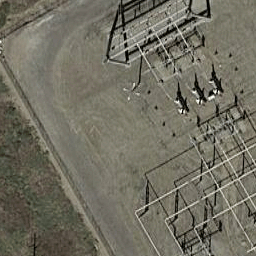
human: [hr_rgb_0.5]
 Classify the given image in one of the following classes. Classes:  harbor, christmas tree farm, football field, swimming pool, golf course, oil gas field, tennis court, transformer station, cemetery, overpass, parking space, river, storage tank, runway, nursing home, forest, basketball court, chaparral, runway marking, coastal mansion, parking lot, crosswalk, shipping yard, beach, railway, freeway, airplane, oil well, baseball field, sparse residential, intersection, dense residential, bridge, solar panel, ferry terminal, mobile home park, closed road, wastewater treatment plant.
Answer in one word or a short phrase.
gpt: transformer station